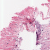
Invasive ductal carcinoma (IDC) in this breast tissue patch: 1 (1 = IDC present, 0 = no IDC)